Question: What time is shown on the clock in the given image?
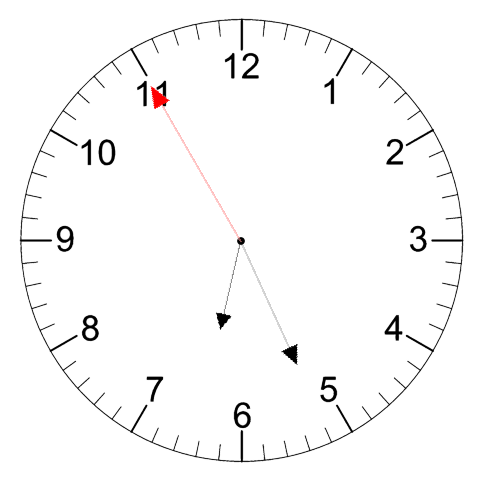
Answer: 06:25:55